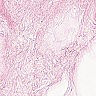
Metastatic tissue present: no